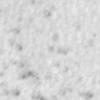
Label: no_change